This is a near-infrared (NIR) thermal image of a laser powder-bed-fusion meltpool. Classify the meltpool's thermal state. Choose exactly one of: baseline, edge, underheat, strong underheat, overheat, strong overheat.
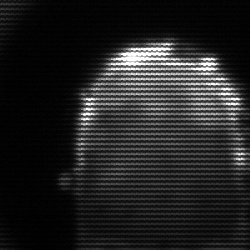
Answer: baseline